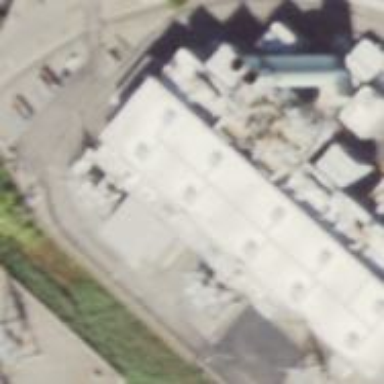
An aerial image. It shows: Gas turbine power generator.